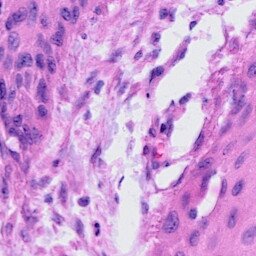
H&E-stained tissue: Cervix